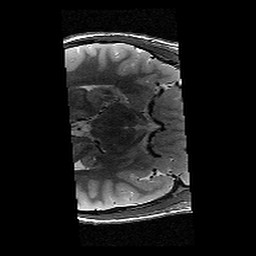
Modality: T2w
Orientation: axial
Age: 13
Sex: male
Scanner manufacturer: siemens
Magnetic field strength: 3 T
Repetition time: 9.23 s
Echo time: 0.067 s